Question: '''
function [x1] = tutorial1(x0,nMax,tol)
% Calculate the root of the function f(x) = x^3 - 3^x + 1
% using the Newton Method of root-finding.
% Inputs:
% - x0 initial guess
% - nMax number of iterations
% - tol solution accuracy tolerance
% Output:
% - x1 converged root of the equation
% Initialisation of the values x0, nMax, to
x0 = 1.5;
nMax = 15;
tol = 1e-4;
% for loop acting continously for 15 iterations
for i = 1:nMax
fx0= (x0).^3-3.^(x0)+1;
differentialx0=3.*(x0.^2) - 3.^x0.*log(3);
%function f(x0)respectively
x1 = x0 -fx0./differentialx0;
if abs(x1-x0)<tol
break
end
x0 = x1;
fprintf('Iteration = %d, x0 = %.4f, x1 = %.4f, fx1 = %.4f
',i,x0,x1);
end
% Sample output code for monitoring (this should be included in your loop structure.
return
'''

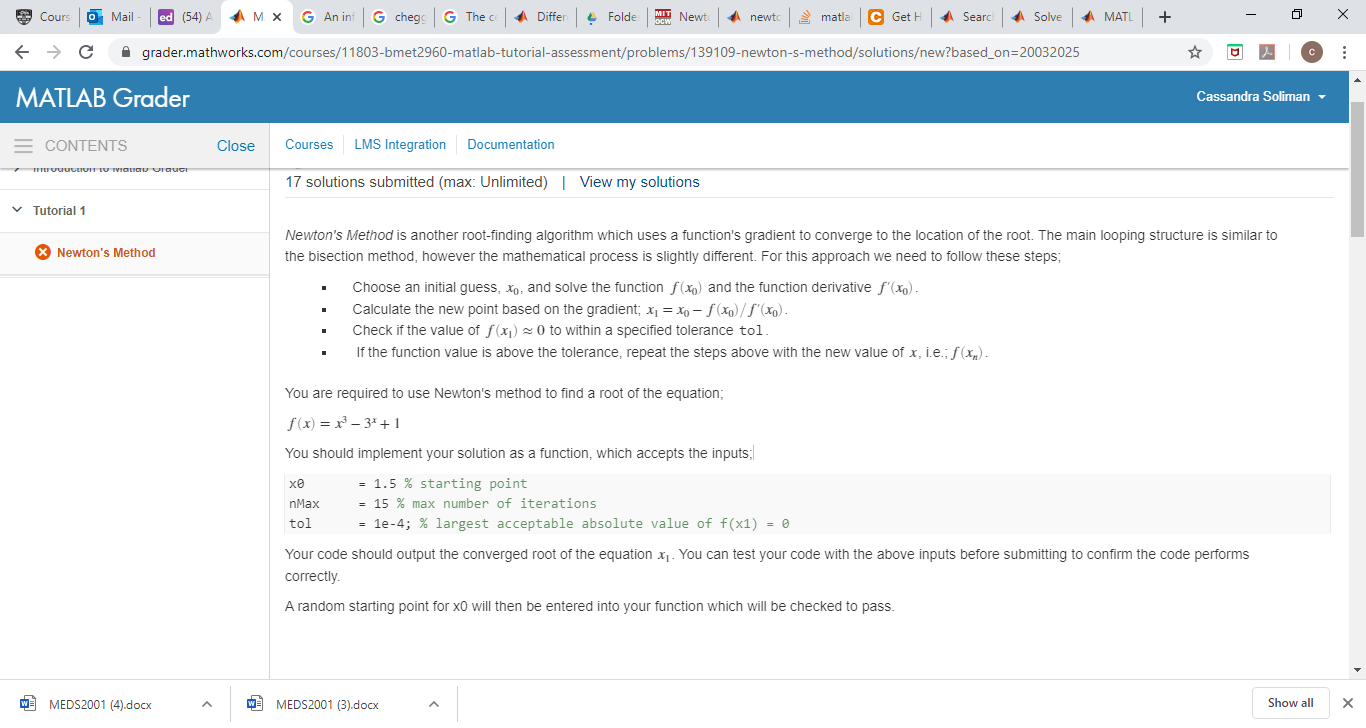
Answer: You are getting the right value actually. With this kind of method, you are numerically solving an equation. So you will converge to the solution with the precision you want (if it works) set by the tolerance criteria.
Execute the code below. It is the same with more digits for the number printing, and a more strict tolerance, and a print of the error (and I added fx1 computation to print it too).
'''
x0 = 1.5;
nMax = 15;
tol = 1e-10; %1e-4
% for loop acting continously for 15 iterations
for i = 1:nMax
fx0= (x0).^3-3.^(x0)+1;
differentialx0=3.*(x0.^2) - 3.^x0.*log(3);
%function f(x0)respectively
x1 = x0 -fx0./differentialx0;
fx1= (x0).^3-3.^(x0)+1;
error = abs(x1-x0) ;
if error<tol
break
end
x0 = x1;
fprintf('Iteration = %i, x0 = %.6f, x1 = %.6f, fx1 = %.6f, error = %.6f
',i,x0,x1,fx1,error);
end
% Sample output code for monitoring (this should be included in your loop structure.
'''
You will get this output in the command :
'''
Iteration = 1, x0 = 2.288476, x1 = 2.288476, fx1 = -0.821152, error = 0.788476
Iteration = 2, x0 = 1.994137, x1 = 1.994137, fx1 = 0.628953, error = 0.294339
Iteration = 3, x0 = 2.000009, x1 = 2.000009, fx1 = -0.012367, error = 0.005873
Iteration = 4, x0 = 2.000000, x1 = 2.000000, fx1 = 0.000020, error = 0.000009
'''
It gives a solution closer to 2 (yet if you add more digits to fprintf, you will see that it is not a perfect 2 but something like 2.<PHONE>).
Keep in mind that, if the algorithm converges, it will give you a numerical solution close to theoretical solution with an error which depends on the tolerance you provide